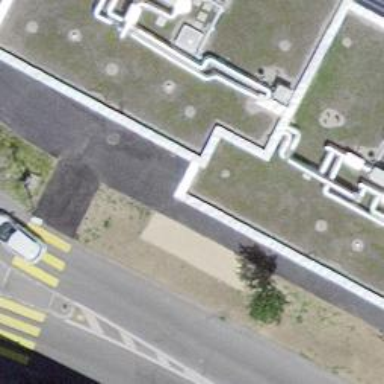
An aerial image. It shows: Bicycle parking facility.